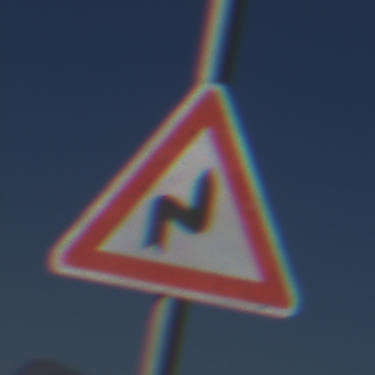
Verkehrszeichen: DoppelkurveRechts
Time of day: MorningAfternoon
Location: Outdoor (RoadRail)
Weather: Clear
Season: NotSpecified
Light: Natural